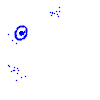
Particle: kaon